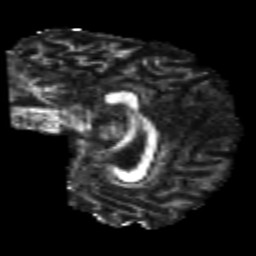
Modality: FA
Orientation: sagittal
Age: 23
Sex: male
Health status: healthy
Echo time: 0.074 s